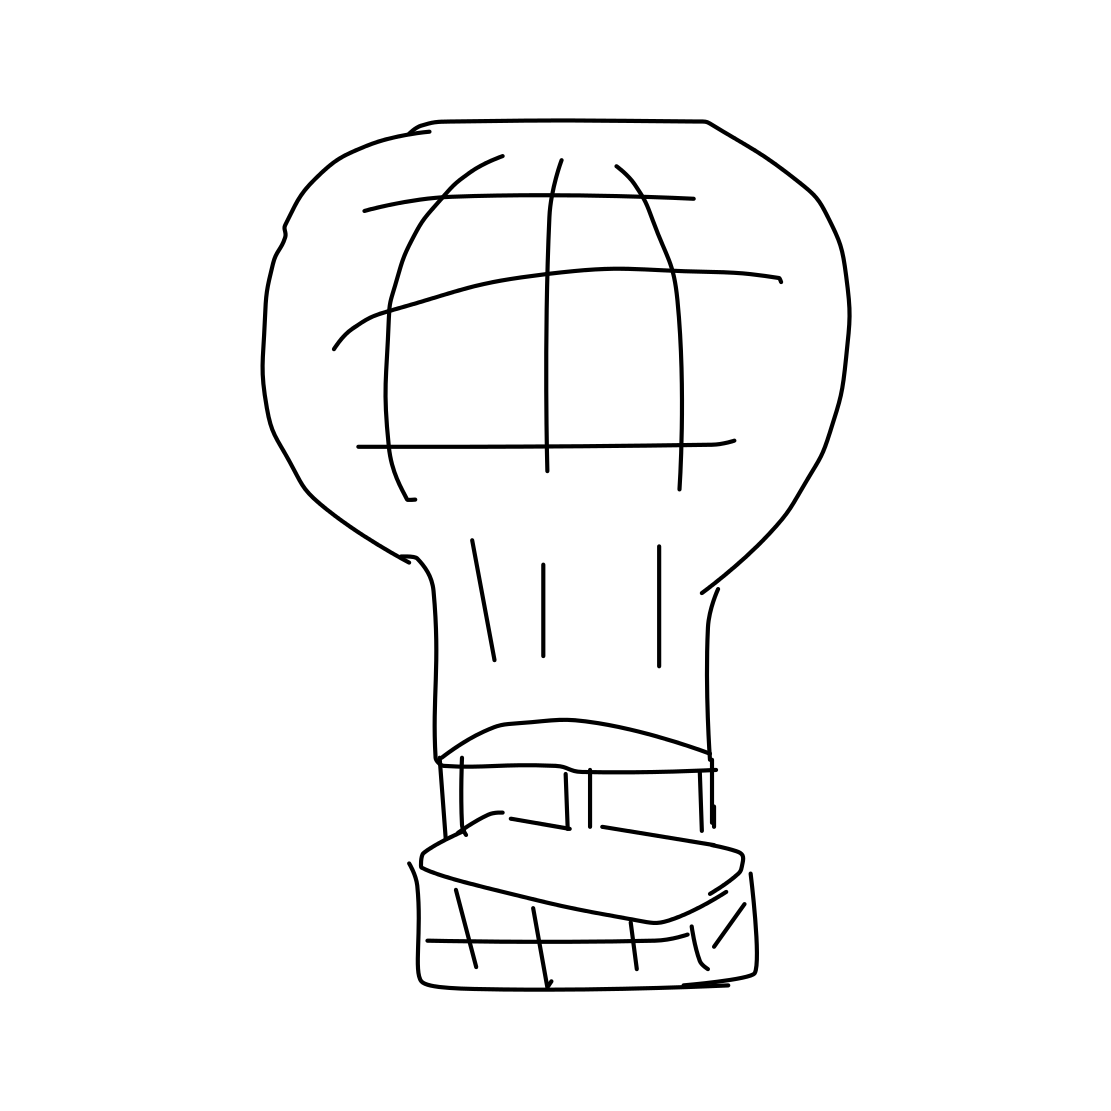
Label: hot air balloon